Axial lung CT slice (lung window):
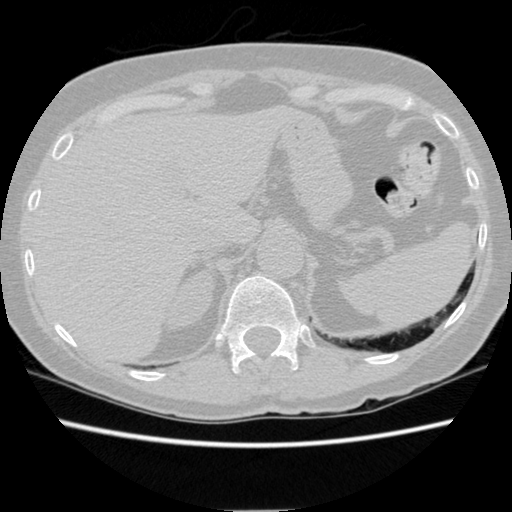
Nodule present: no